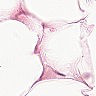
Metastatic tissue present: no